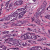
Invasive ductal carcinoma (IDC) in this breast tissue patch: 1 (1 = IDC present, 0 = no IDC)